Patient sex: M
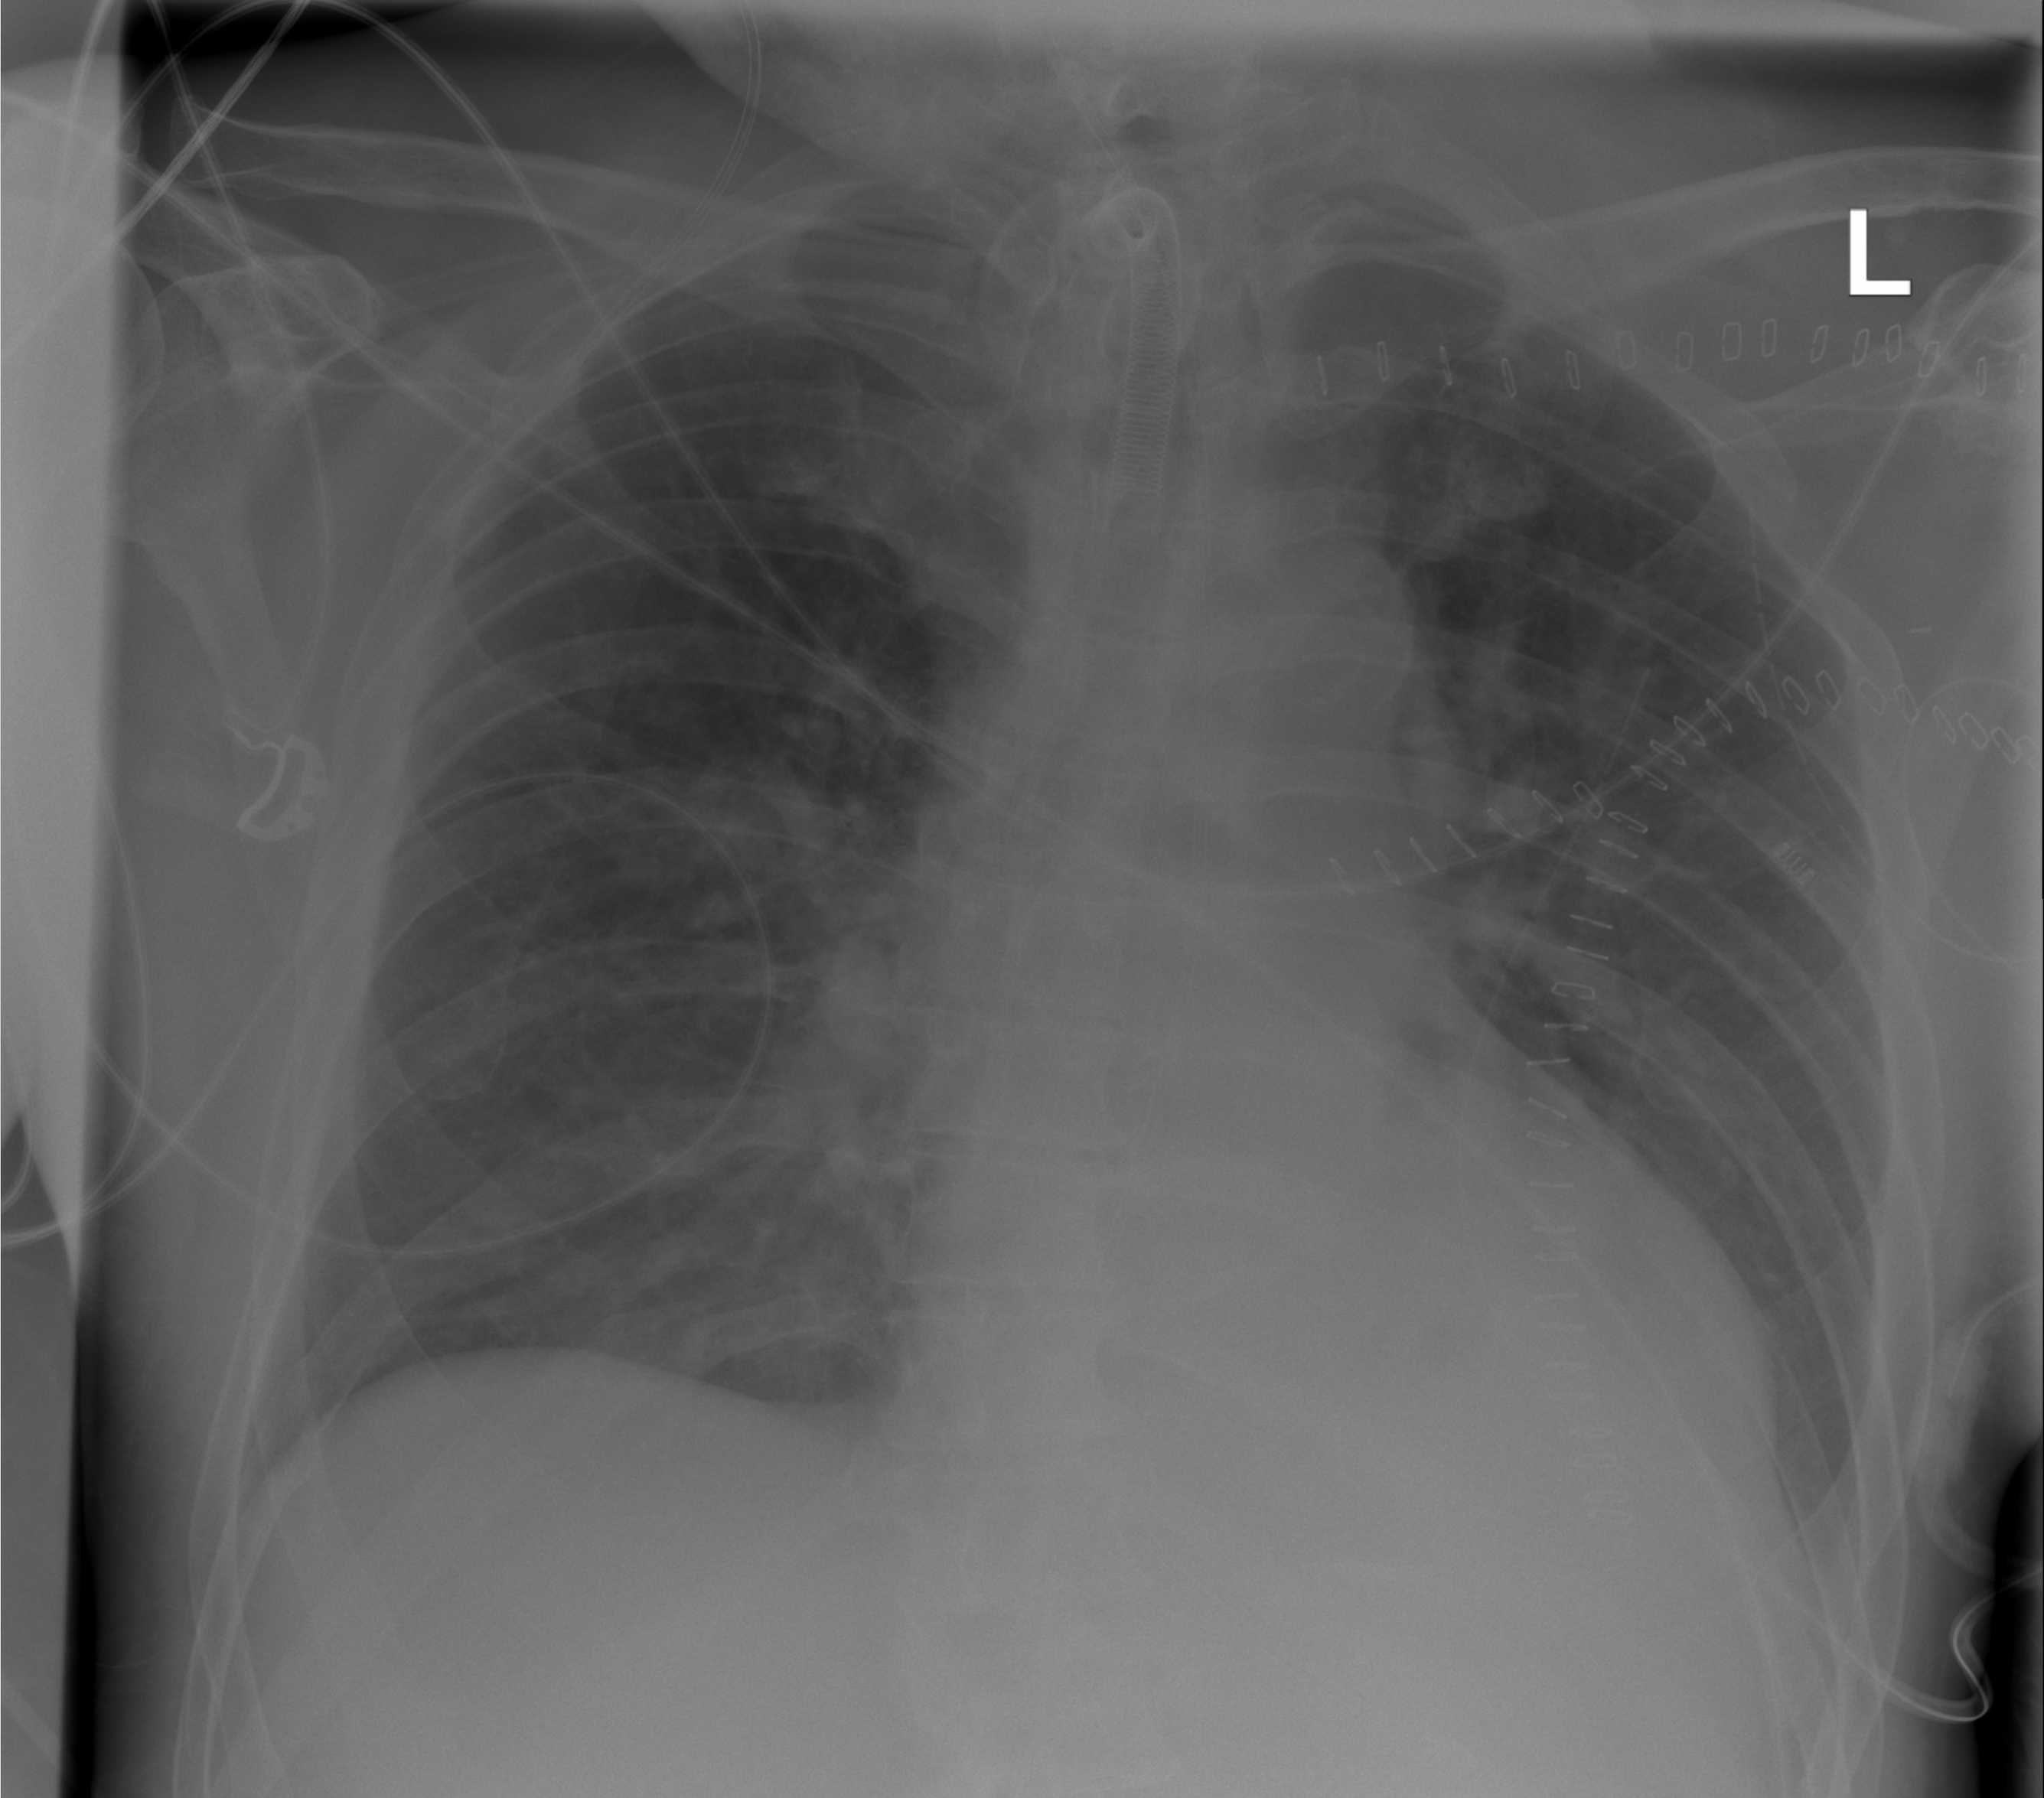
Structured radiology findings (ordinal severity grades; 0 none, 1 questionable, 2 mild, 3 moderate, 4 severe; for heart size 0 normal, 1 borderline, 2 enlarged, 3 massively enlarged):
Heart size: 2
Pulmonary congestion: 2
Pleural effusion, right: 0
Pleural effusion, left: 2
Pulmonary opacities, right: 0
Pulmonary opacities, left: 0
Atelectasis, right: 1
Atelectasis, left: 2